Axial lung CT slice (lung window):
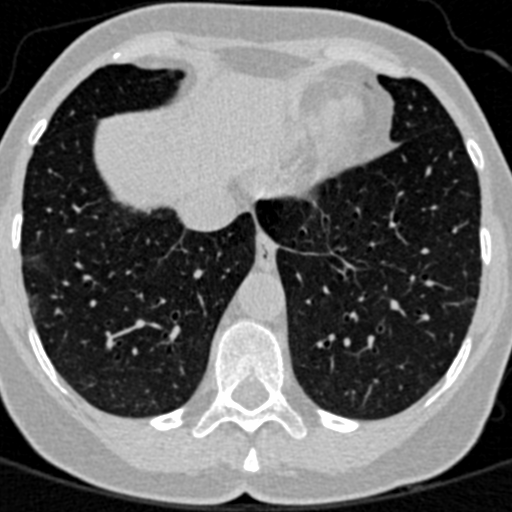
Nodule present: no